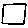
Label: square